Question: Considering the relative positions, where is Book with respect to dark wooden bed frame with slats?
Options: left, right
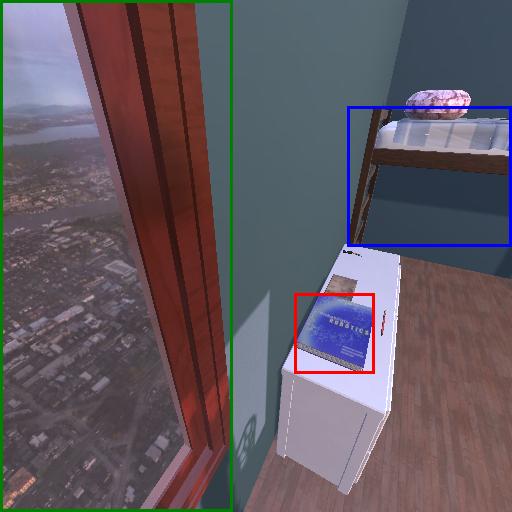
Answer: left